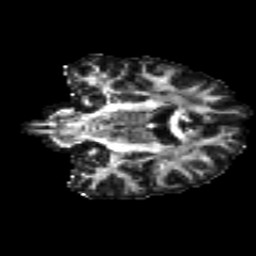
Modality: FA
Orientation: coronal
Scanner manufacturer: siemens
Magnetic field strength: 3 T
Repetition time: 4.16 s
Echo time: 0.0806 s